Question: I have implemented action bar sherlock in my android application. This application has a Shopping Cart functionality. There is a icon on the action bar that takes the user to the cart. I need to dynamically change that icon when items are added to the cart and removed from the cart. That is a number should appear on top of the cart icon in the action bar.
Below is a screenshot:

Menu.xml:
'''
<menu xmlns:android="http://schemas.android.com/apk/res/android" >
<item
android:id="@+id/scanner"
android:icon="@drawable/ic_nav_scanner"
android:showAsAction="always"
android:title="@string/scanner"/>
<item
android:id="@+id/cart"
android:icon="@drawable/ic_nav_cart"
android:showAsAction="always"
android:title="@string/cart"/>
<item
android:id="@+id/a_More"
android:icon="@drawable/ic_nav_more"
android:showAsAction="always"
android:title="@string/more">
<menu>
<item
android:id="@+id/location"
android:icon="@drawable/ic_nav_dropdown_location"
android:showAsAction="always"
android:title="@string/location_action"/>
<item
android:id="@+id/fav"
android:icon="@drawable/ic_nav_dropdown_favourite"
android:showAsAction="always"
android:title="@string/favourites"/>
<item
android:id="@+id/info"
android:icon="@drawable/ic_nav_dropdown_information"
android:title="@string/information"/>
</menu>
</item>
</menu>
'''
Code:
'''
@Override
public boolean onCreateOptionsMenu(Menu menu) {
MenuInflater inflater = getSupportMenuInflater();
inflater.inflate(R.menu.aiwmain, menu);
return super.onCreateOptionsMenu(menu);
}
@Override
public boolean onOptionsItemSelected(MenuItem item) {
super.onOptionsItemSelected(item);
switch (item.getItemId()) {
case R.id.scanner:
//scanner clicked
break;
}
'''
Any help to change the cart icon on action bar dynamically is appreciated.
//EDIT
I managed to come up with this bit:
'''
@Override
public boolean onPrepareOptionsMenu(Menu menu) {
DBManager db = DBManager.getSingletonInstance();
int cartItemCount = db.getCartItemCount(this);
MenuItem cart = menu.findItem(R.id.cart);
MenuItem scanner = menu.findItem(R.id.scanner);
if(cartItemCount > 0){
//I want this item to be changed, I do not want to have seperate drawables for all numbers.
cart.setIcon(R.drawable.arrow_left);
}
return super.onPrepareOptionsMenu(menu);
}
'''
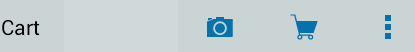
Answer: I came up with the answer that addresses my question, I designed a customized layout for the CART Menu Item:
badge.xml:
'''
<RelativeLayout xmlns:android="http://schemas.android.com/apk/res/android"
android:layout_width="48dp"
android:layout_height="fill_parent"
android:clickable="true"
style="@android:style/Widget.ActionButton" >
<!-- Menu Item Image -->
<ImageView
android:id="@+id/img_view"
android:layout_width="48dp"
android:layout_height="fill_parent"
android:clickable="true"
android:background="@drawable/ic_nav_cart" />
<!-- Badge Count -->
<TextView
android:id="@+id/actionbar_notifcation_textview"
android:layout_width="wrap_content"
android:layout_height="wrap_content"
android:padding="10dp"
android:text="99"
android:textColor="#9F2828"
android:textSize="14sp"
android:layout_toRightOf="@+id/img_view"
android:background="@drawable/cart_circle"/>
</RelativeLayout>
'''
In my menu.xml I include it in this way:
'''
<item
android:id="@+id/cart"
android:actionLayout="@layout/badge"
android:icon="@drawable/ic_nav_cart"
android:showAsAction="always"
android:title="@string/cart"/>
'''
Then in my activity I use it like this:
'''
@Override
public boolean onCreateOptionsMenu(Menu menu) {
MenuInflater inflater = getSupportMenuInflater();
inflater.inflate(R.menu.aiwmain, menu);
//getting the count of cart items
DBManager db = DBManager.getSingletonInstance();
int cartItemCount = db.getCartItemCount(this);
badgeLayout = (RelativeLayout) menu.findItem(R.id.cart).getActionView();
menu.getItem(1).getActionView().setOnClickListener(this);
TextView tv = (TextView) badgeLayout.findViewById(R.id.actionbar_notifcation_textview);
tv.setText(""+cartItemCount);
//do not show the count if count is 0
if(cartItemCount == 0){
tv.setVisibility(View.GONE);
}
return super.onCreateOptionsMenu(menu);
}
'''
The above method is in the BaseActivity from which all other Activities inherit. Therefore you need not include this in all activities.
To handle the onClick of the the CART ICON, do this in all activities:
'''
public void onClick(View v) {
// navigating to the cart details by checking the ids of menu item and
// clicked layout.
if (v.getId() == R.id.cart) {
Intent order = new Intent(getApplicationContext(), CartDetailsActivity.class);
startActivity(order);
}
}
'''
Reference : <URL>